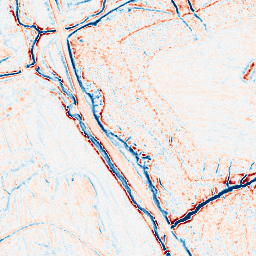
Category: edge_preserving
Decomposition family: bilateral
Decomposition parameters: d: 9
sigma_color: 25
sigma_space: 150
Upsampling method: quartic
Upsampling parameters: scale: 4
Upsampling scale: 4